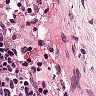
Metastatic tissue present: no